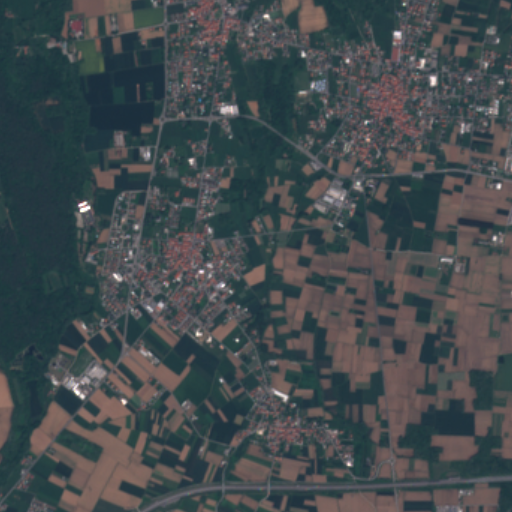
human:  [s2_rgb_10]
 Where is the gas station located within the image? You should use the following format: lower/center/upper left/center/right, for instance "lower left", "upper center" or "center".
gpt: The gas station is located in the upper right of the image.
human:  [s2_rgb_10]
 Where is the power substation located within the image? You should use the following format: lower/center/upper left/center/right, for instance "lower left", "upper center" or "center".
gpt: The power substation is located in the upper right of the image.
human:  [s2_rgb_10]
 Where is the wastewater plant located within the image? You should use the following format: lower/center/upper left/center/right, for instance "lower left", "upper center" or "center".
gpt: The wastewater plant is located in the lower left of the image.
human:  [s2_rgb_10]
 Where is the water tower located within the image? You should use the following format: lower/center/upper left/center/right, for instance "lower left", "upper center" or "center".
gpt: The water tower is located in the upper center of the image.
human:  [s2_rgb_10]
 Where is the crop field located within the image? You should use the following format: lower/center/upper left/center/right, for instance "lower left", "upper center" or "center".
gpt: There is no crop field in the image.